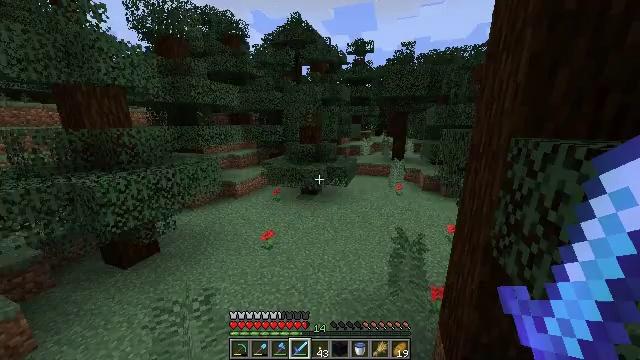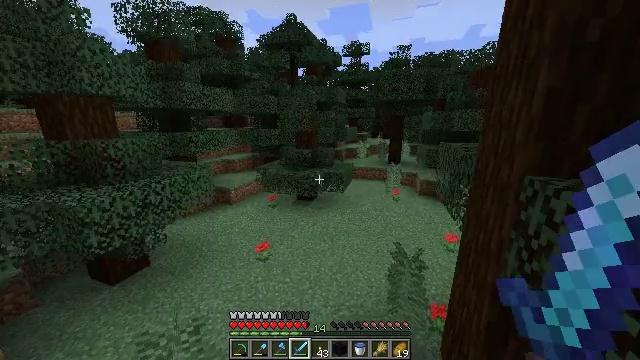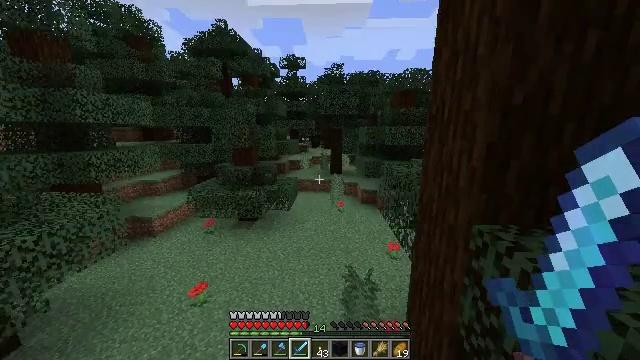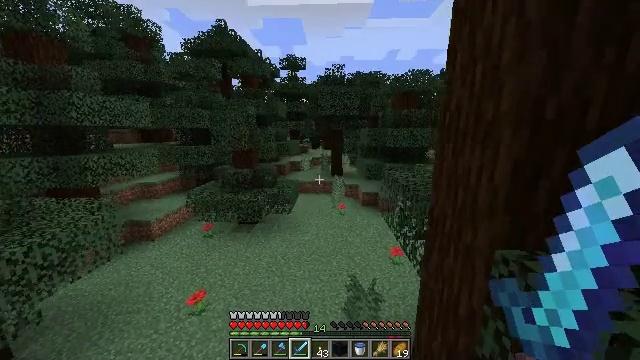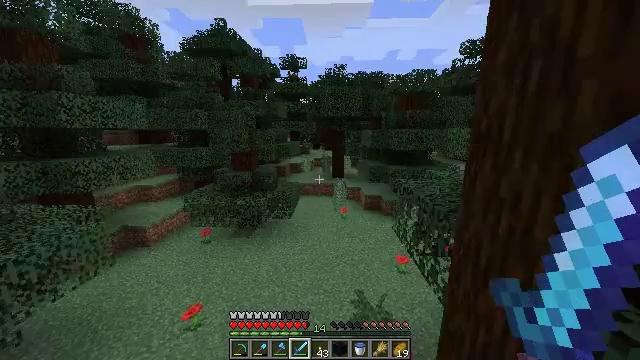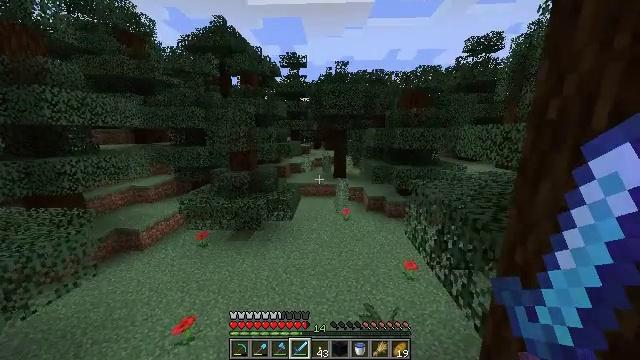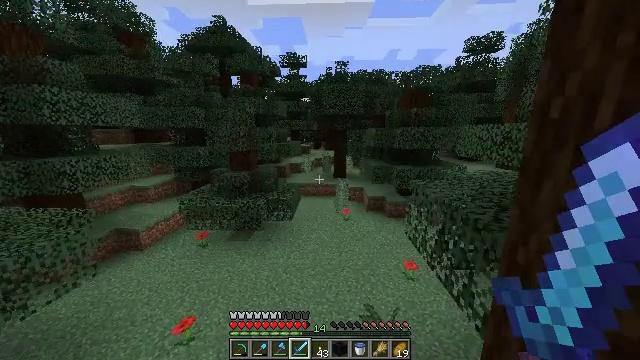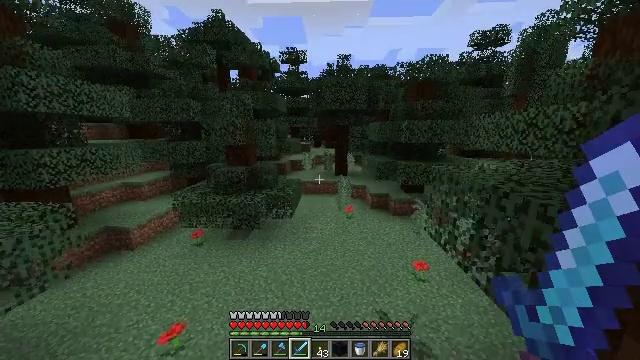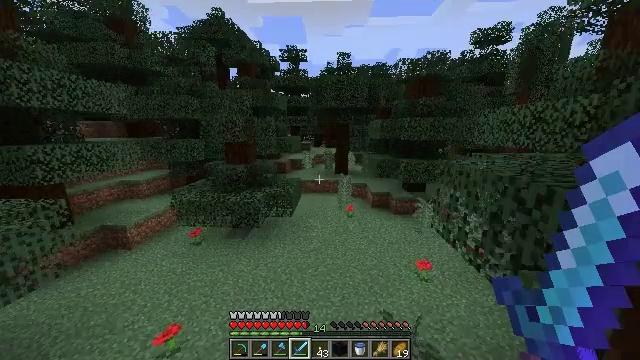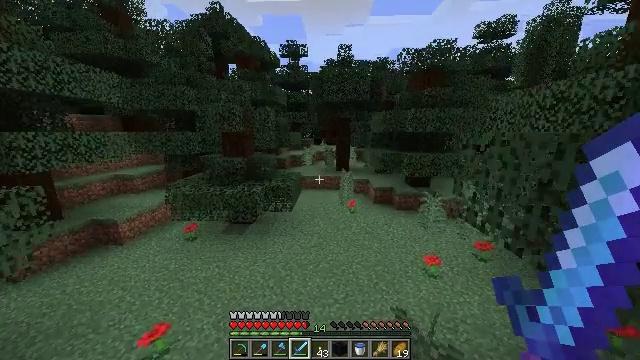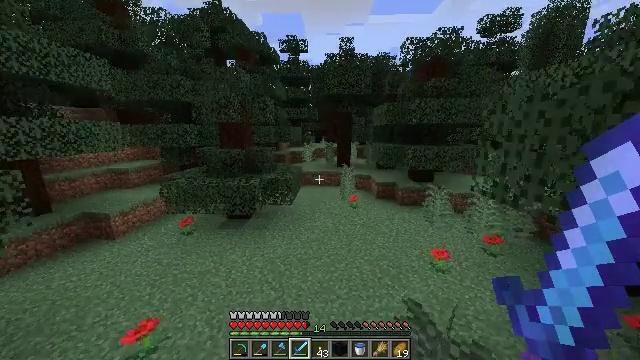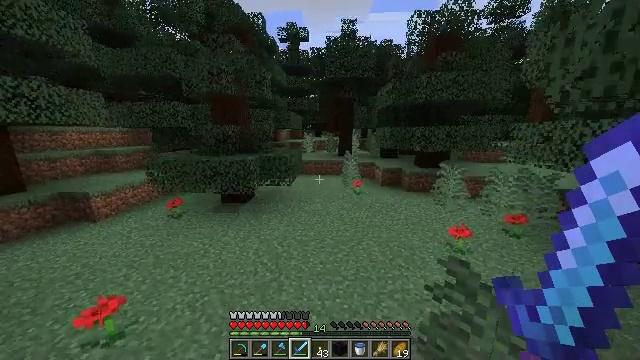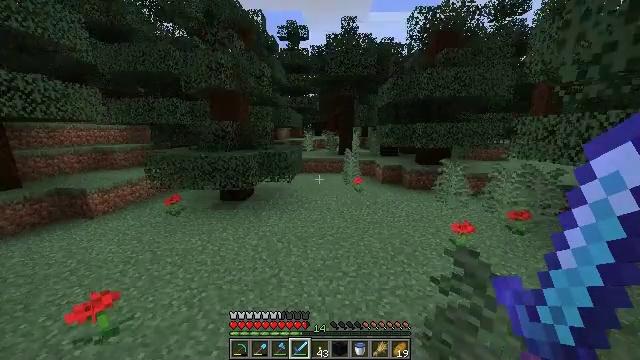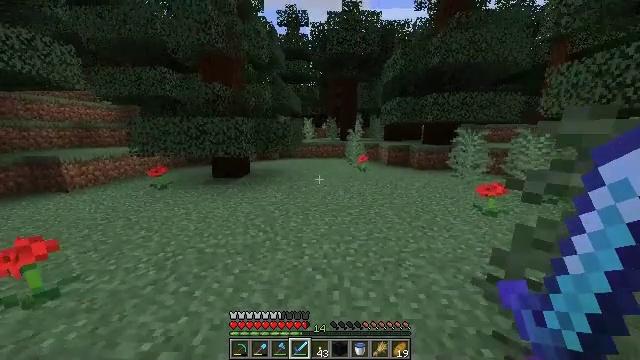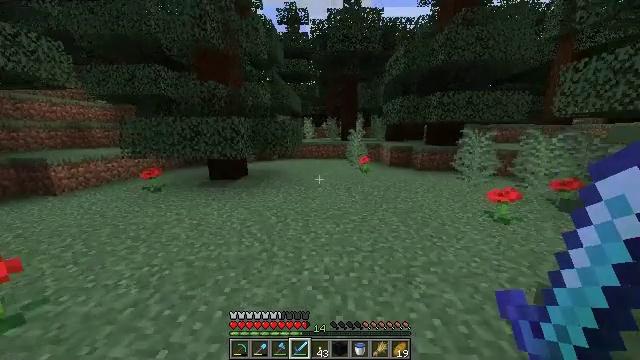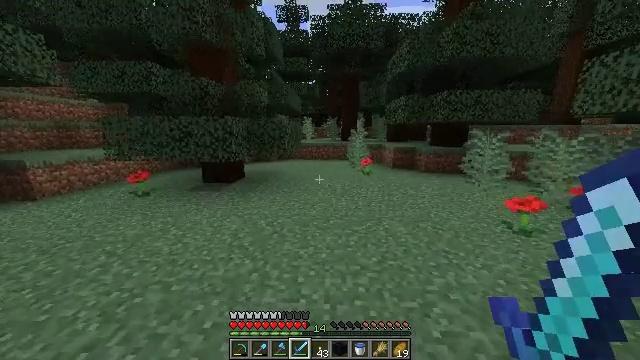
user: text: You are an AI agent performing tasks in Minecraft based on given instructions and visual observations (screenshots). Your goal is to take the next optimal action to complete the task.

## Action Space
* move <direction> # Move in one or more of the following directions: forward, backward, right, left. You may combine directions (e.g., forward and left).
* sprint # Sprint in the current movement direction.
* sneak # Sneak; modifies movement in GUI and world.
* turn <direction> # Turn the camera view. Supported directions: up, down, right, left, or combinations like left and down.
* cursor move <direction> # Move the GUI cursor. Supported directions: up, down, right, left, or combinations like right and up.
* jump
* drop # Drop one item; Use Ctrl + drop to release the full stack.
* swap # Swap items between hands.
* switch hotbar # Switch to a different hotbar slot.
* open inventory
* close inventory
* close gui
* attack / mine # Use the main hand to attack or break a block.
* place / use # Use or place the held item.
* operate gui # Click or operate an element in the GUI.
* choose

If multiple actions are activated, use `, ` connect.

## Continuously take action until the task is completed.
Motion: motion action
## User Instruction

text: Gather sweet berries from the bush.
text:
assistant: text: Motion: move forward, sprint, jump
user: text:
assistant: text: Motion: move forward, sprint, turn right and up, jump
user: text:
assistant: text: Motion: move forward, sprint
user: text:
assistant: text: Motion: move forward, sprint
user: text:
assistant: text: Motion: move forward, sprint
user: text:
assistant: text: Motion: move forward, sprint
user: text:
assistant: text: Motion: move forward, sprint
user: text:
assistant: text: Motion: move forward, sprint
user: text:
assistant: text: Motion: move forward, sprint
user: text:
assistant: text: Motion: move forward, sprint
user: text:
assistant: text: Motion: move forward, sprint
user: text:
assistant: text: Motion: move forward, sprint
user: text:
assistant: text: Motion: move forward, sprint
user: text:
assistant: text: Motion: move forward, sprint
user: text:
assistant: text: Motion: move forward, sprint
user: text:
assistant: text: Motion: move forward, sprint
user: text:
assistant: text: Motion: move forward, sprint
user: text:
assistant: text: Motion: move forward, sprint
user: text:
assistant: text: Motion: move forward, sprint
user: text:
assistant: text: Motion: move forward, sprint, jump
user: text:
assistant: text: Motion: move forward, sprint, jump
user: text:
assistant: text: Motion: move forward, sprint, jump
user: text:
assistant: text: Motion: move forward, sprint, jump
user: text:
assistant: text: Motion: move forward, sprint, jump
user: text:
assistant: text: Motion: move forward, sprint
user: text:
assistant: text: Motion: move forward, sprint
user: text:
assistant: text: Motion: move forward, sprint
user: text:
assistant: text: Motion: move forward, sprint
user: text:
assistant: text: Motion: move forward, sprint
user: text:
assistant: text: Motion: move forward, sprint